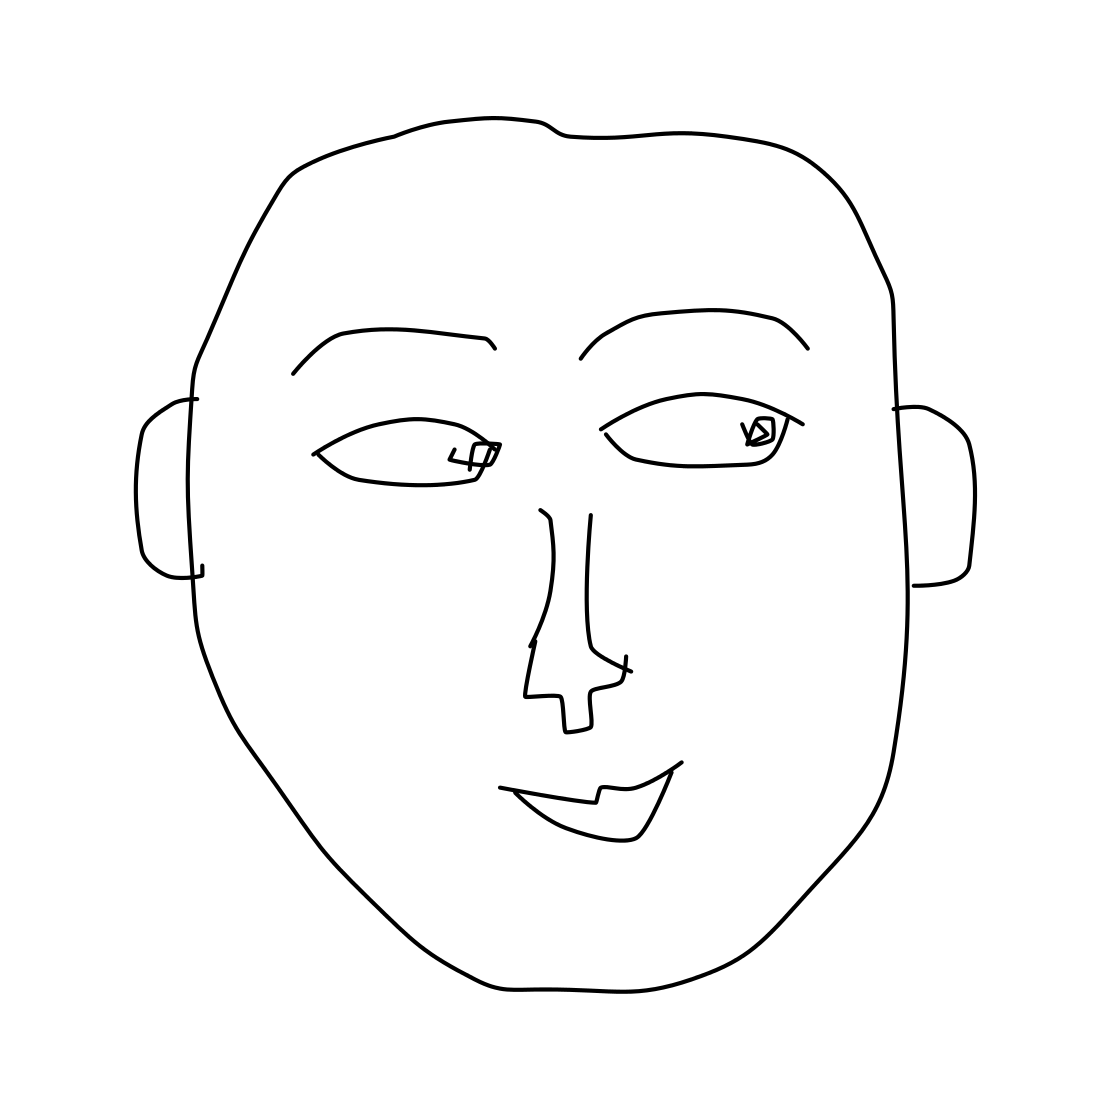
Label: face